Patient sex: M
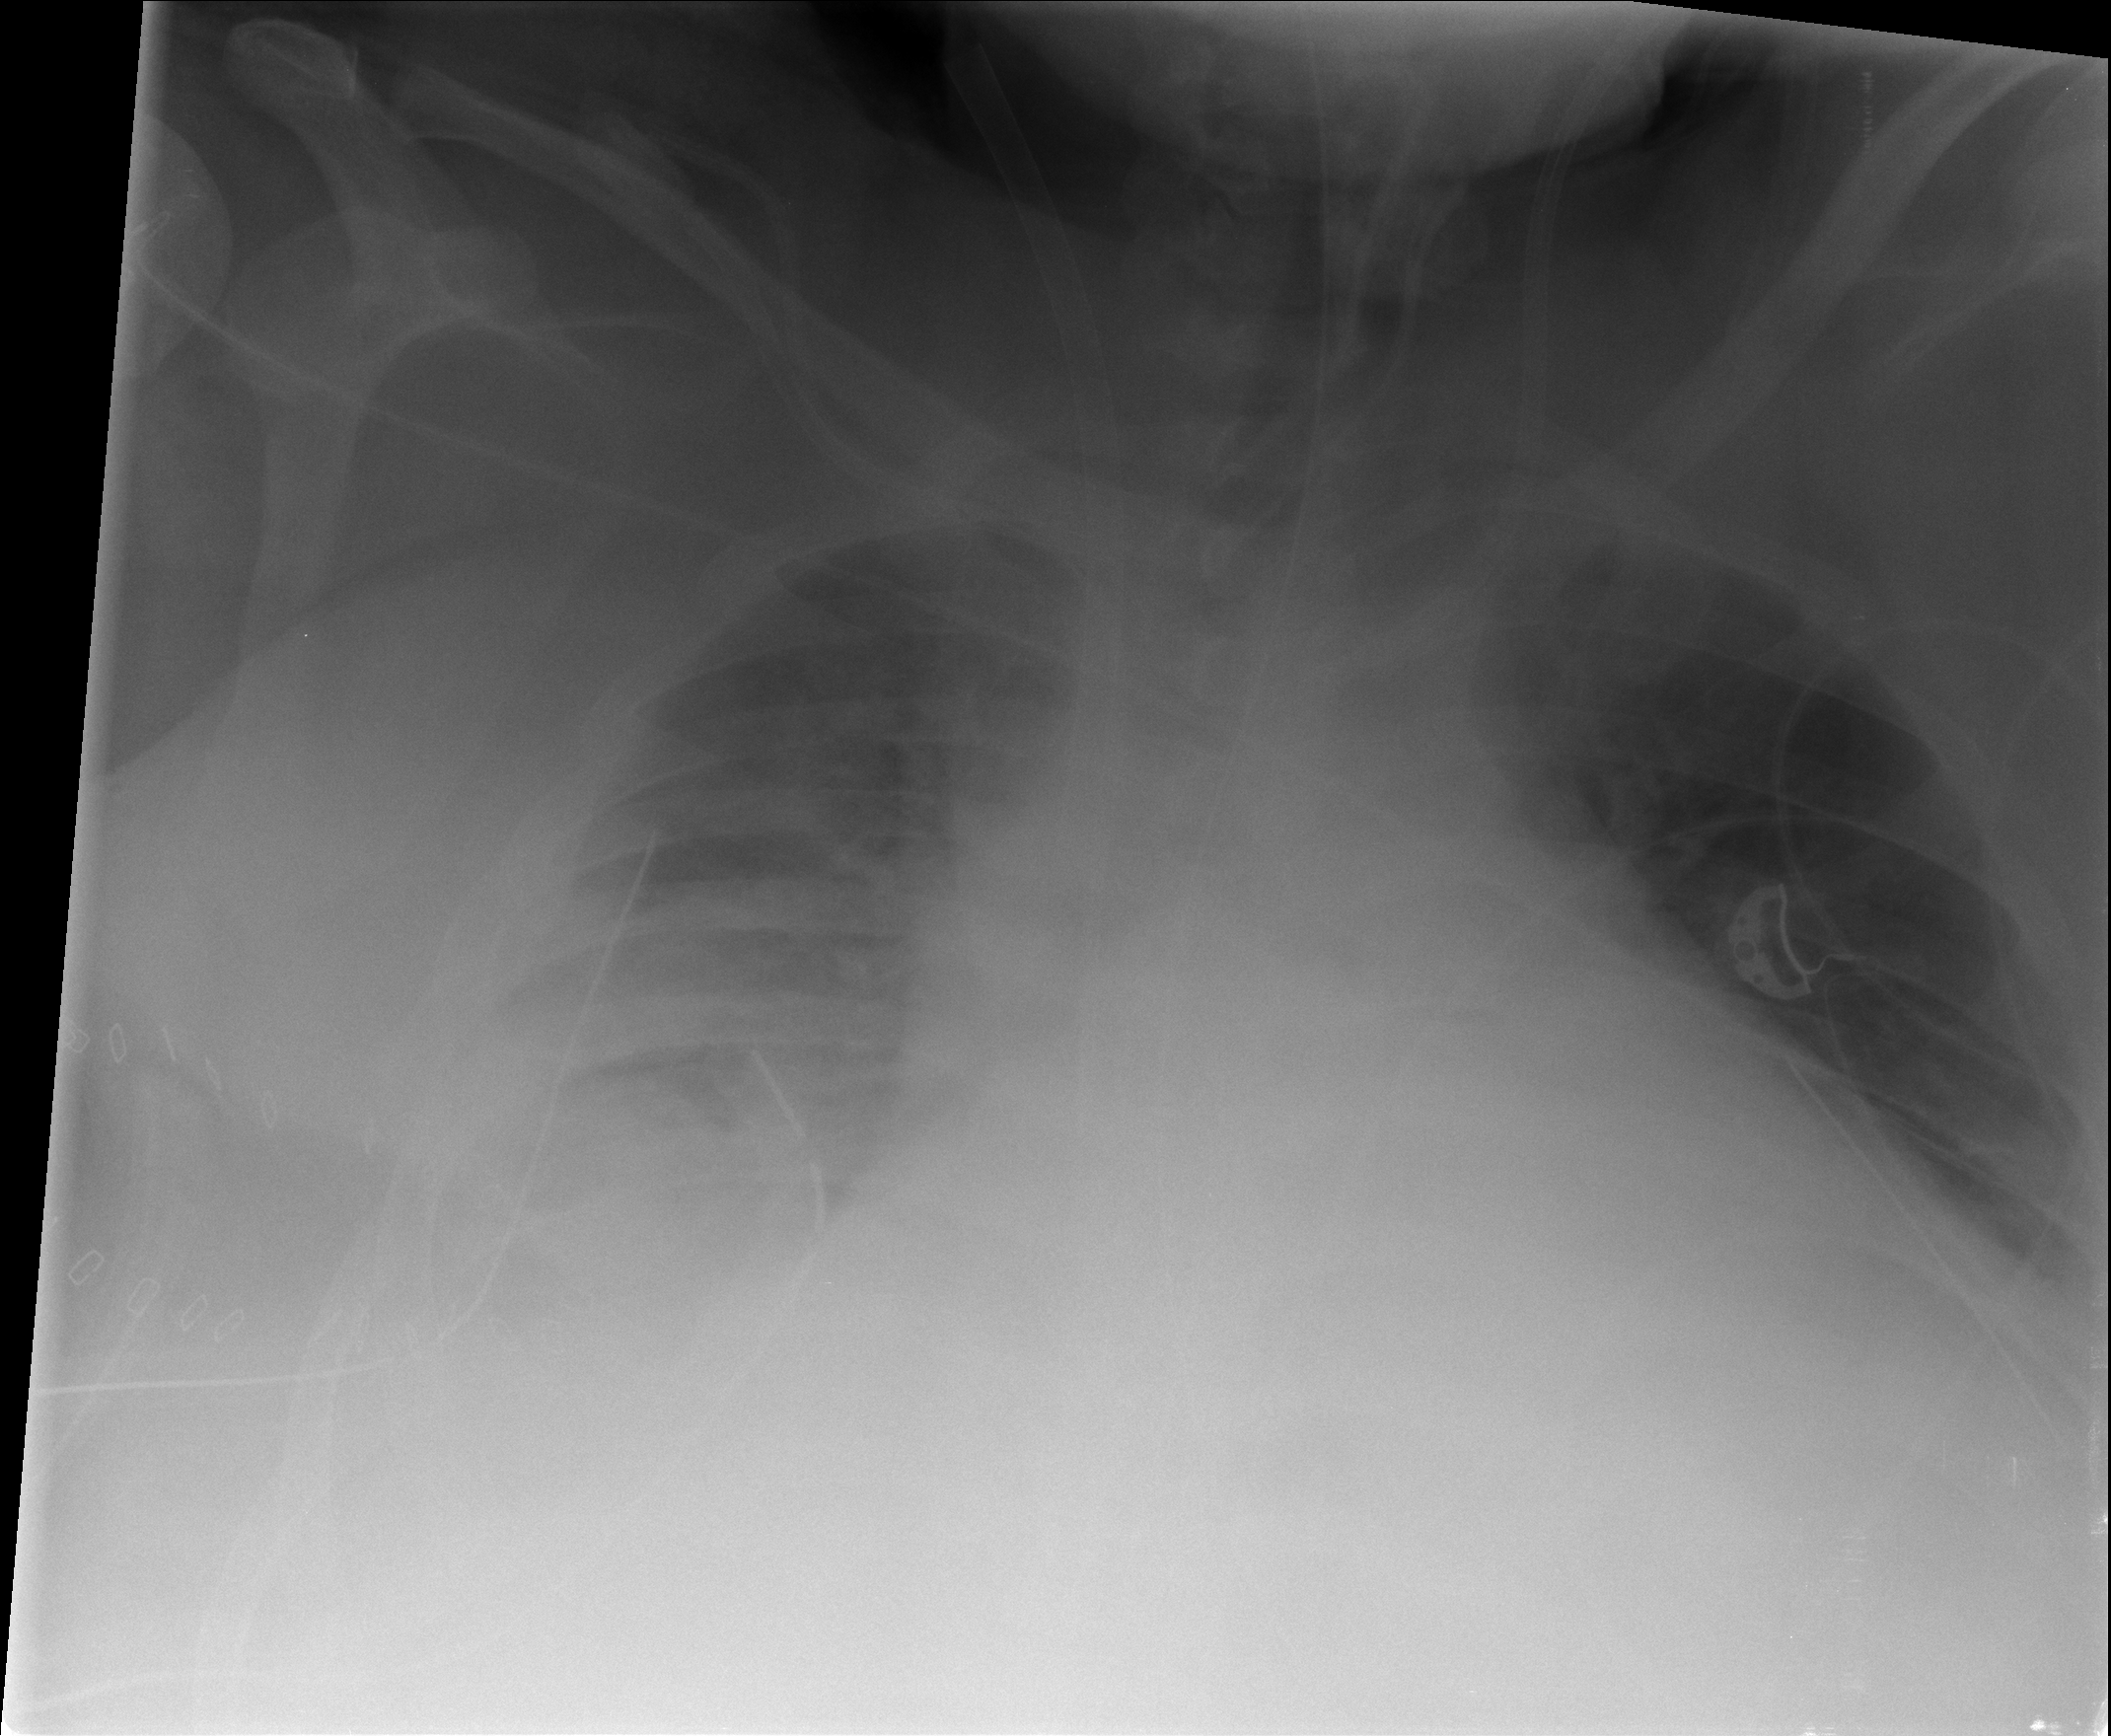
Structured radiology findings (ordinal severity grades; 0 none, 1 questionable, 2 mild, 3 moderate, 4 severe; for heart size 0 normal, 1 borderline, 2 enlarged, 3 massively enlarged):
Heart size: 2
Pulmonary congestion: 2
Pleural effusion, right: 2
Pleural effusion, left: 3
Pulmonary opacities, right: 2
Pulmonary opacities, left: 0
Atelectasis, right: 3
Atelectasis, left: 2